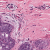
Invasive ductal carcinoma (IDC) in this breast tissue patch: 0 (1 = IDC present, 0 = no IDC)